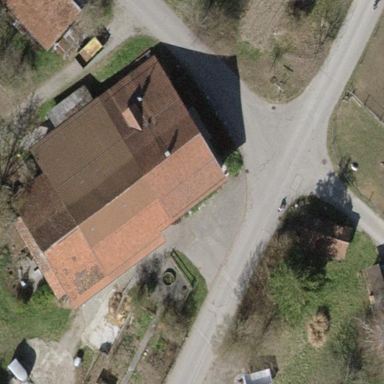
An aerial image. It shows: Farm building.